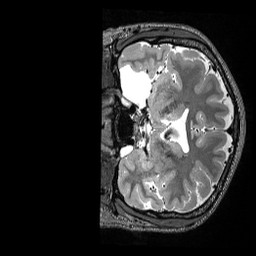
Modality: T2w
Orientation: coronal
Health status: healthy
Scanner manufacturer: siemens
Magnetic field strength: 3 T
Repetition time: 3.2 s
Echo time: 0.565 s